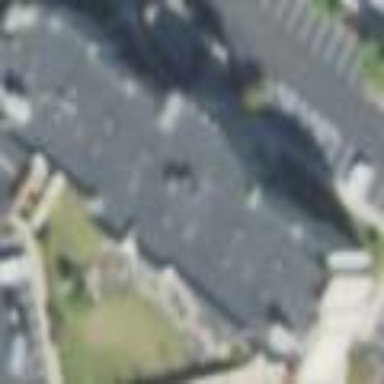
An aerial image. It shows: Hotel building.